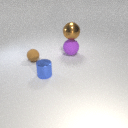
large purple rubber sphere to the right of small blue metal cylinder